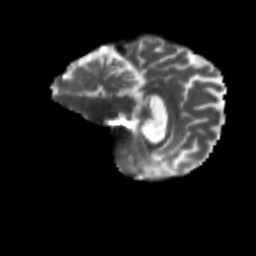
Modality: T2w
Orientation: sagittal
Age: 78
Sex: female
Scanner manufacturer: siemens
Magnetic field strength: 3 T
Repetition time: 4.71 s
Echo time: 0.0906 s